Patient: sex F, age 38
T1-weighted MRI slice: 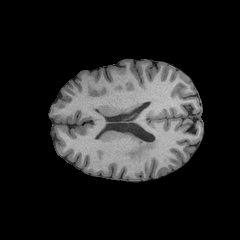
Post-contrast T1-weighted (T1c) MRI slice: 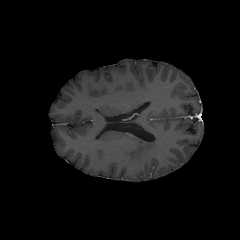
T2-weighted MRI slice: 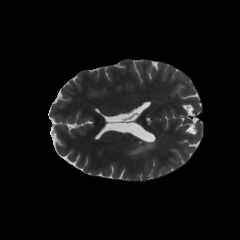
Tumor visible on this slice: yes
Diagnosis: Astrocytoma, IDH-mutant
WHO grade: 3